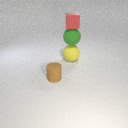
large green rubber sphere below small red rubber cube